Field crop: tomato
Growth stage: 1
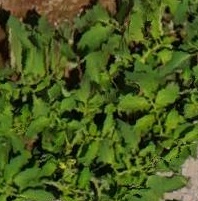
Species: tomato